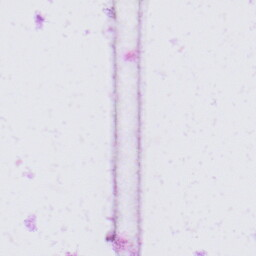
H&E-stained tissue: Skin